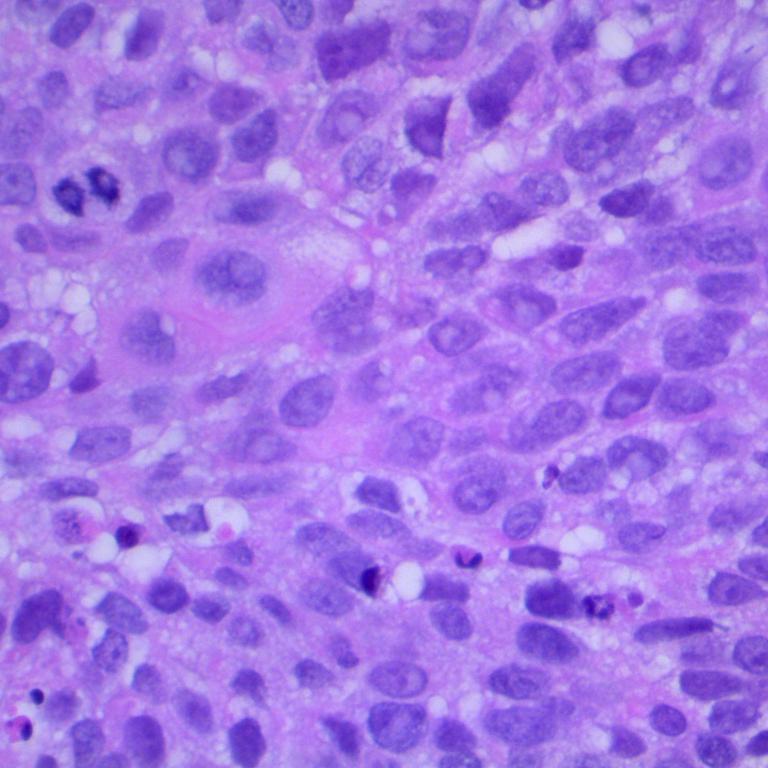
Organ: lung
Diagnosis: squamous carcinomas